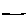
Label: line